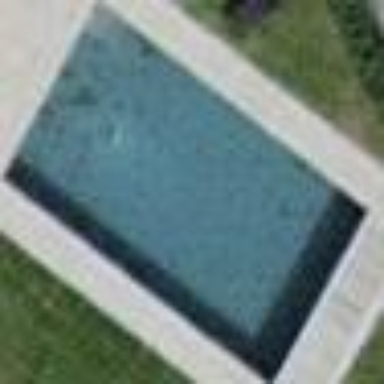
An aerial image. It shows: Swimming pool located in leisure land.